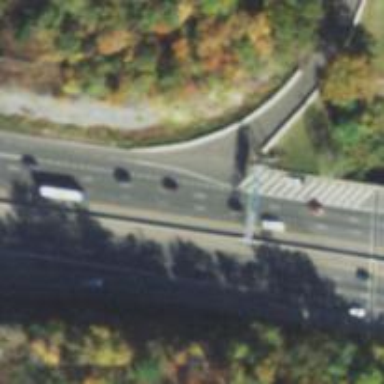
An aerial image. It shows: Asphalt motorway.